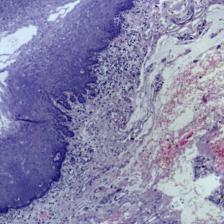
Diagnosis: Normal